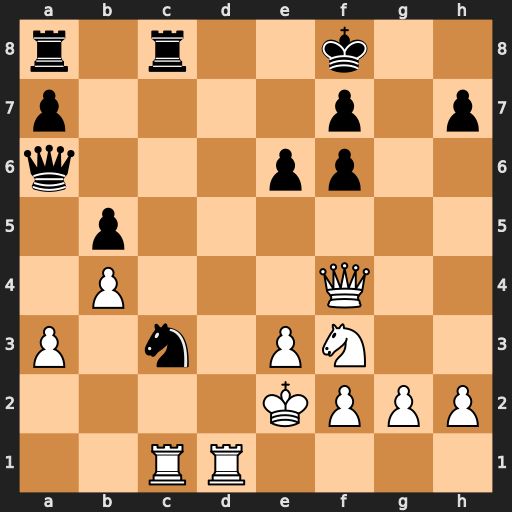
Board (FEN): r1r2k2/p4p1p/q3pp2/1p6/1P3Q2/P1n1PN2/4KPPP/2RR4
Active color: w
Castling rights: -
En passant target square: -
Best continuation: Rxc3 Rxc3 Qxf6